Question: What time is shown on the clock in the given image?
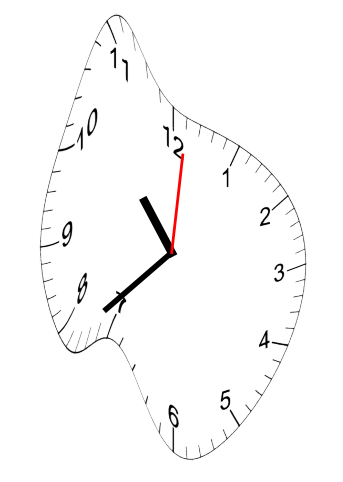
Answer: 10:38:01